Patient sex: F
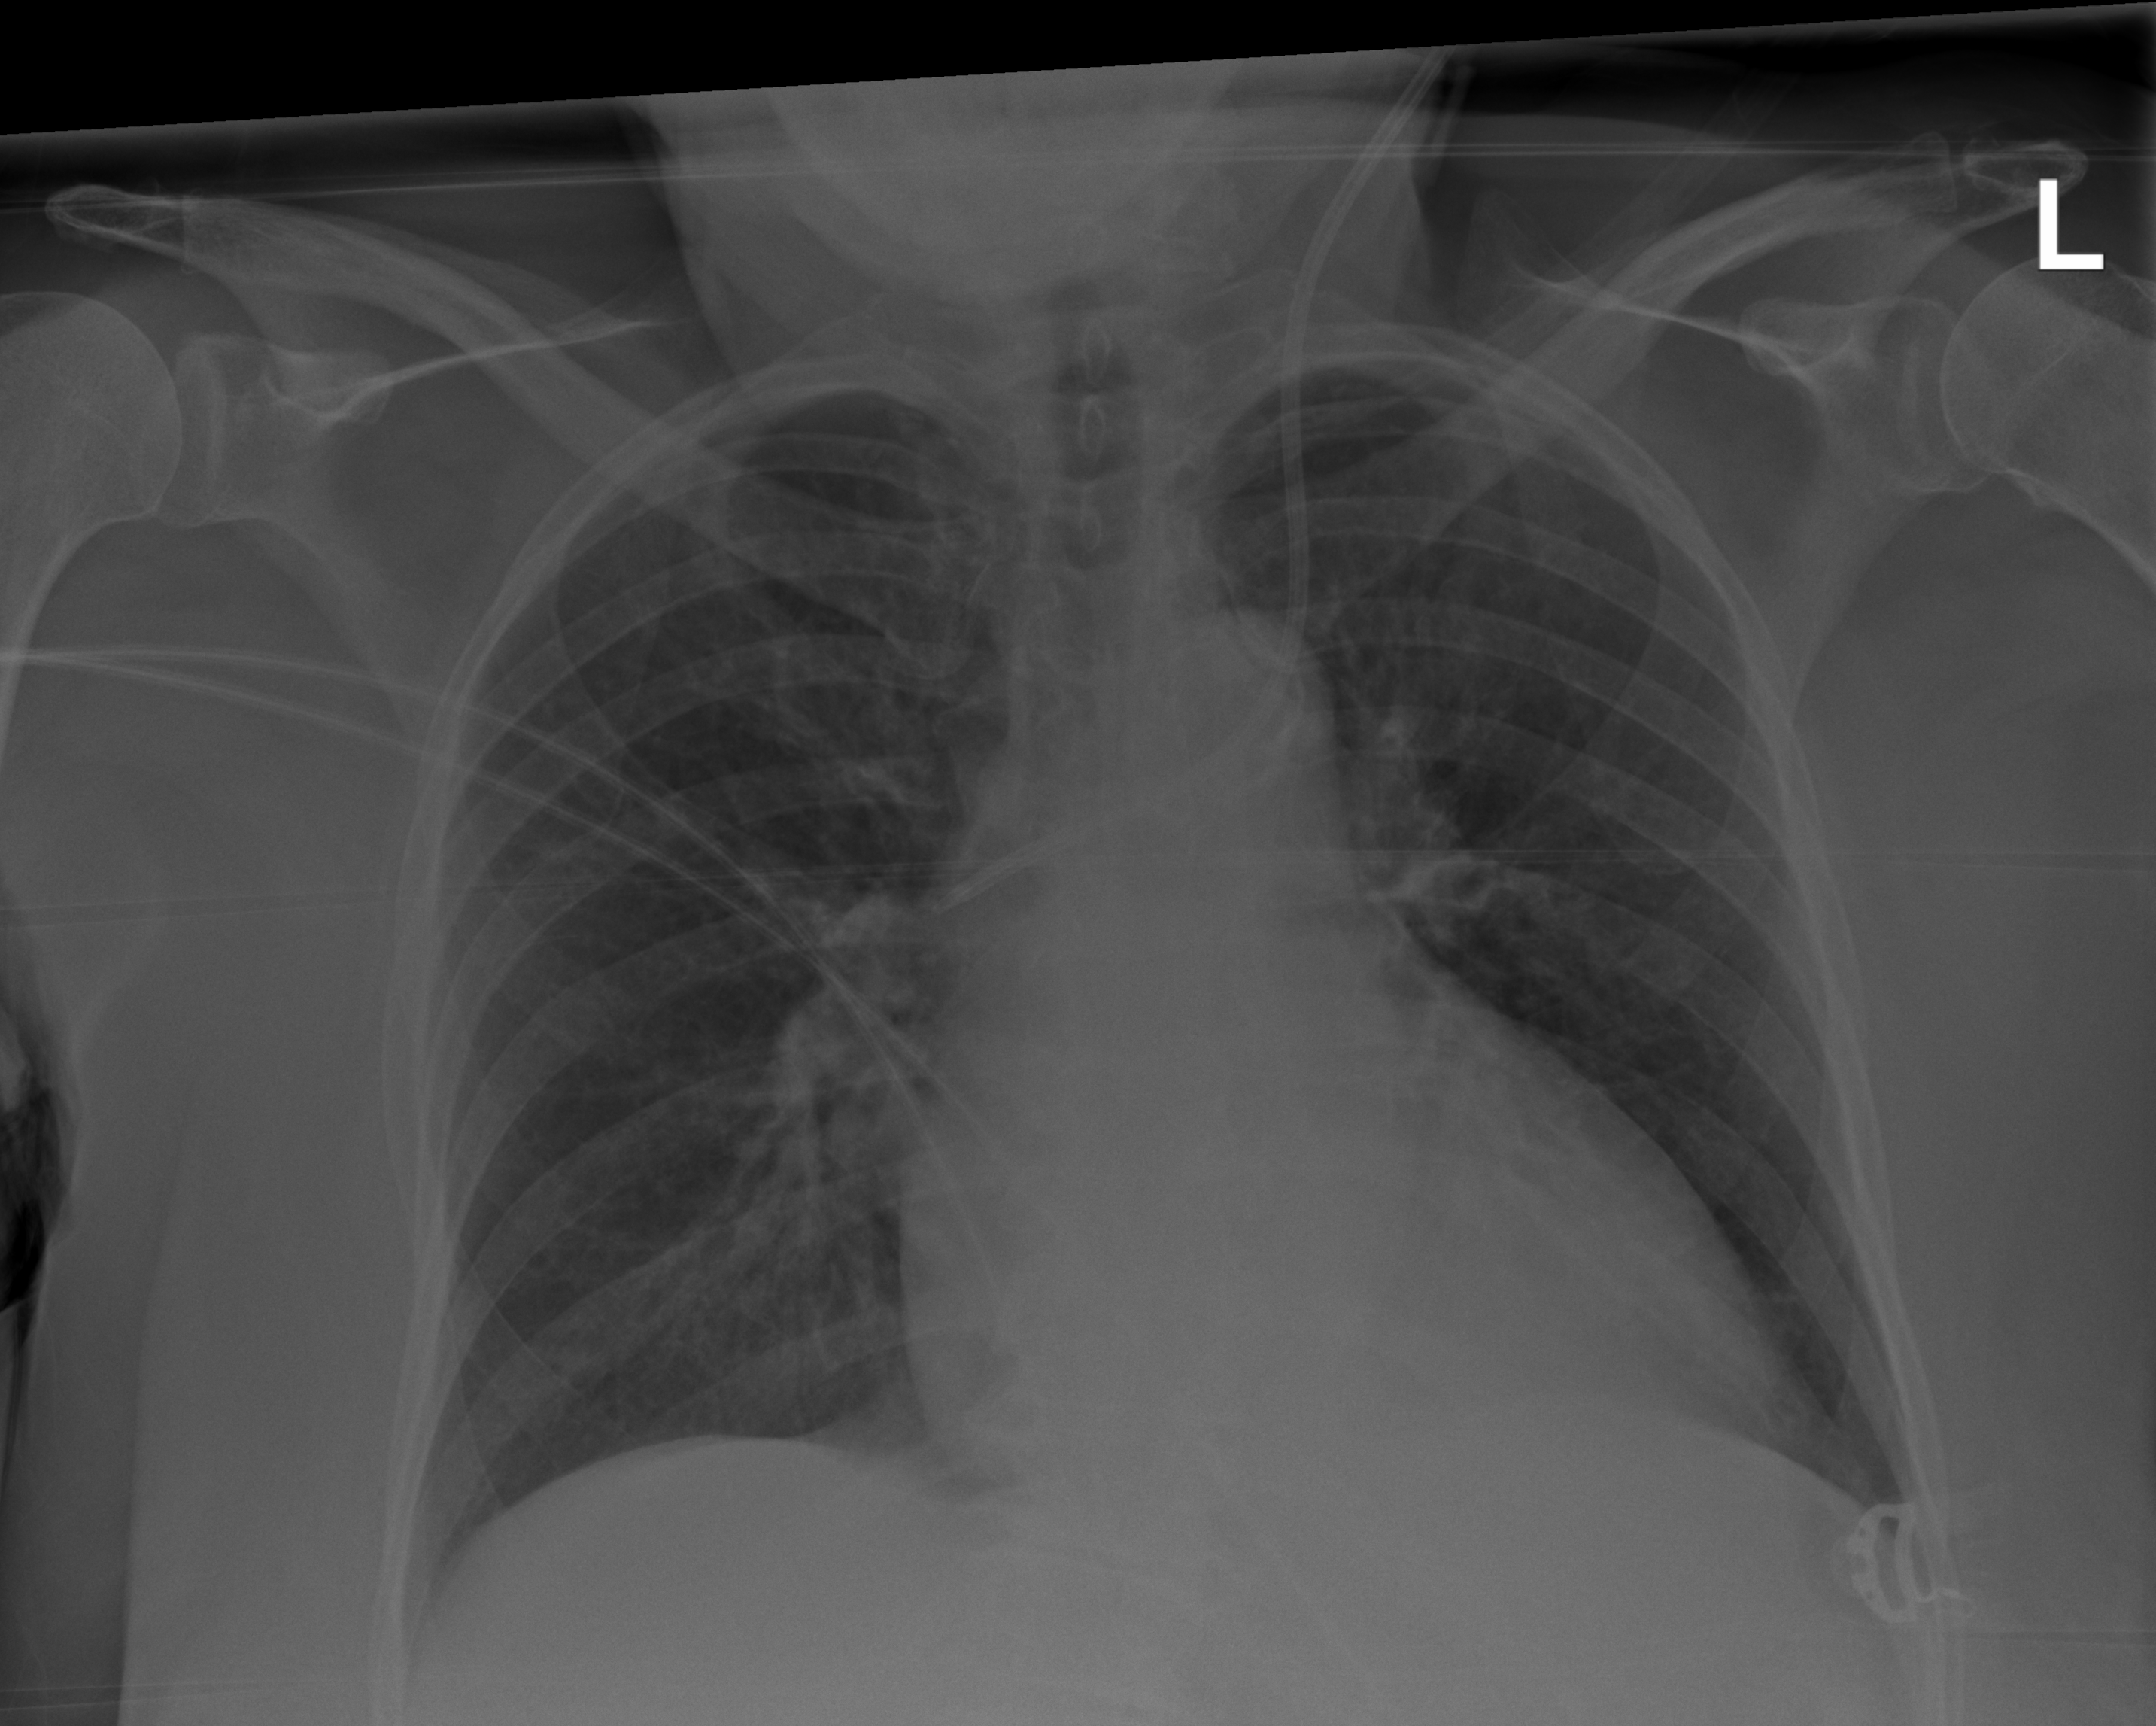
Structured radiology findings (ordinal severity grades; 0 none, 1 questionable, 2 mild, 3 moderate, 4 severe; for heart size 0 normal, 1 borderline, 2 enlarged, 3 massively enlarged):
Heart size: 2
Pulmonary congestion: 2
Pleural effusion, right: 0
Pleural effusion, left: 0
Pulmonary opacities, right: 2
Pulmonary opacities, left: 2
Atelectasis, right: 2
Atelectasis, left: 0